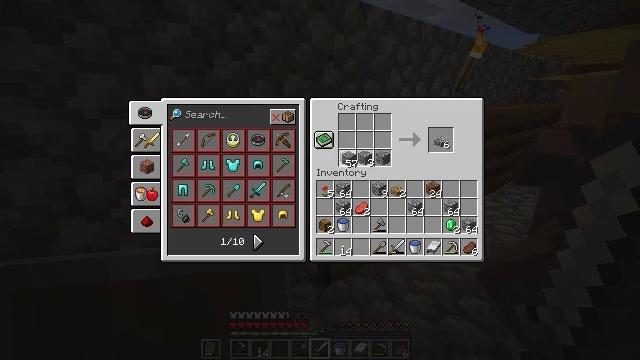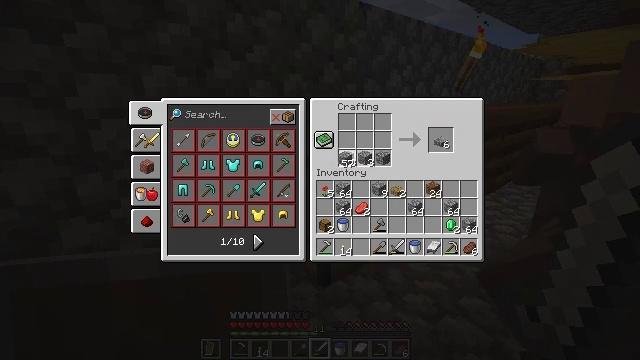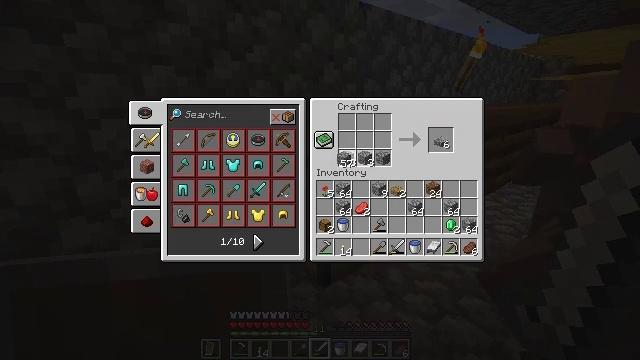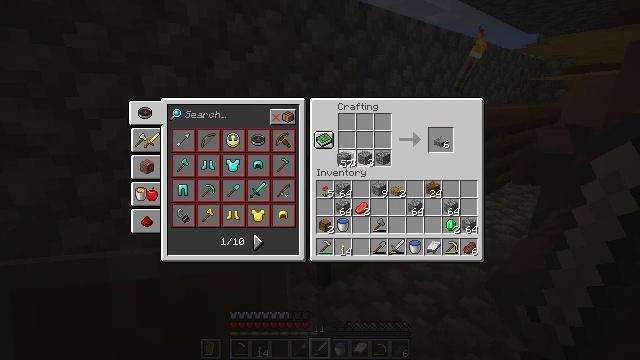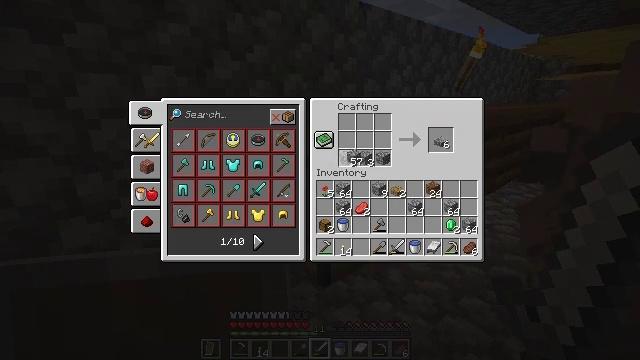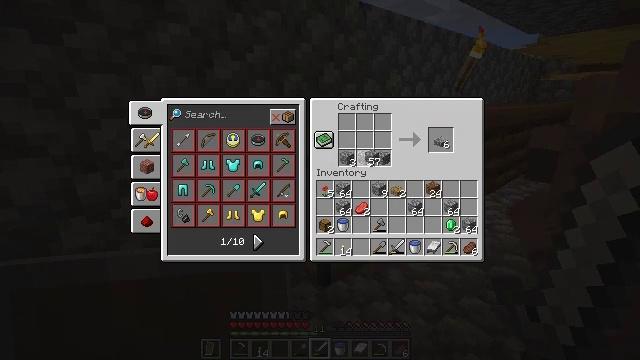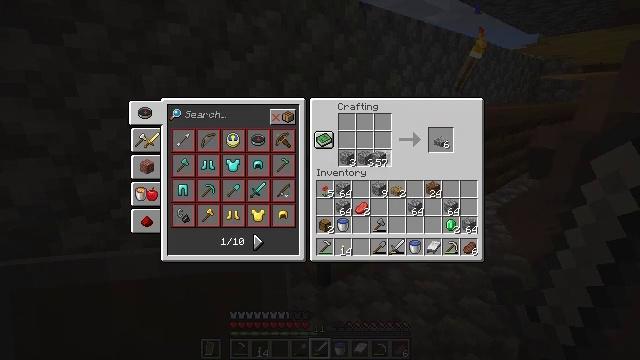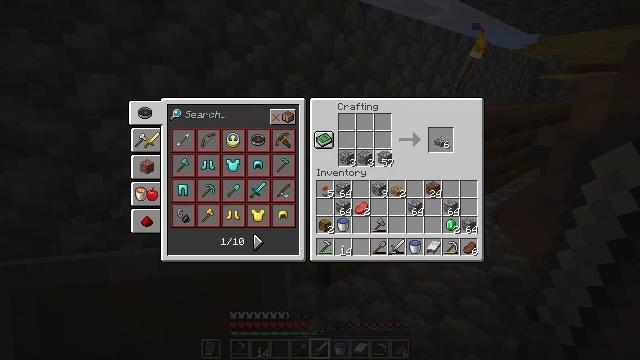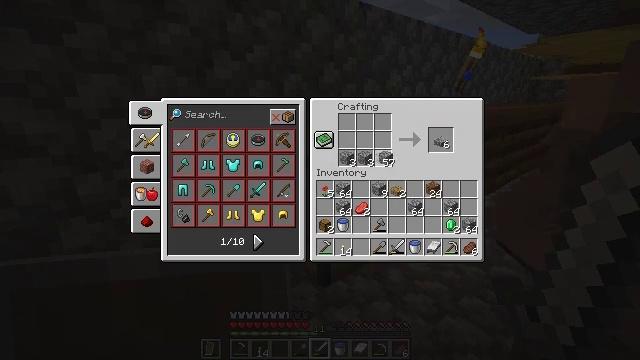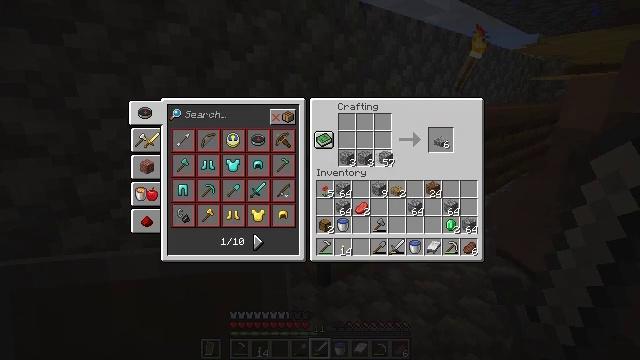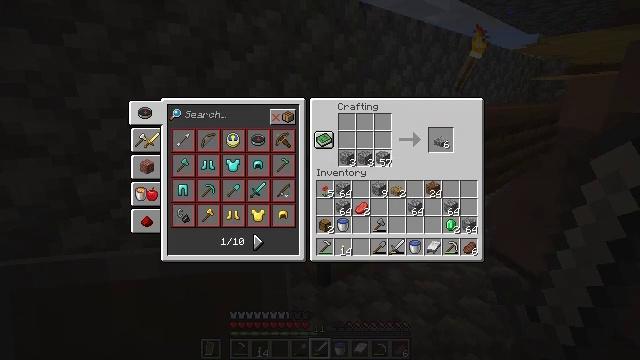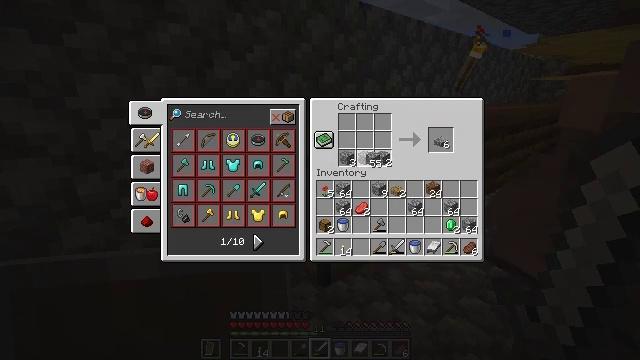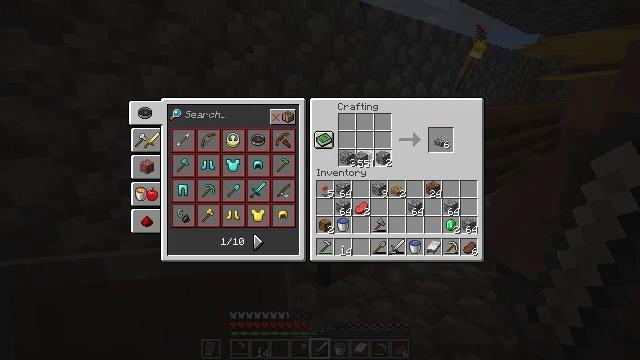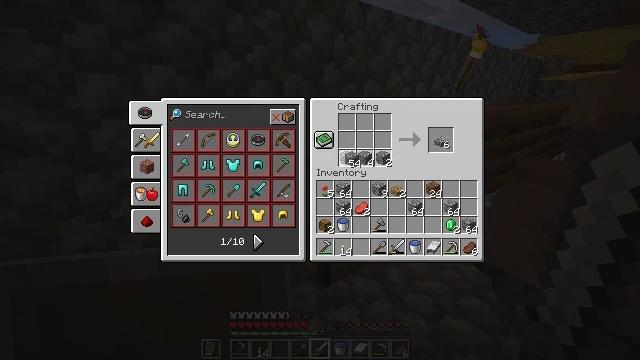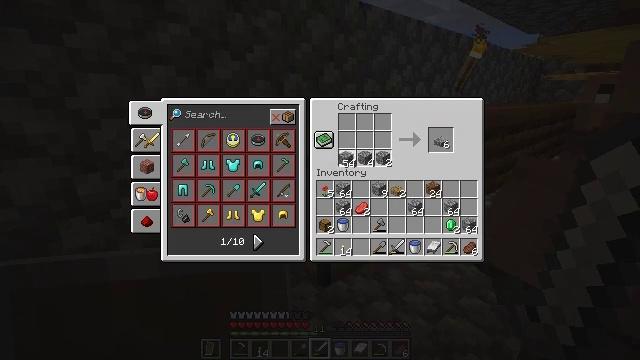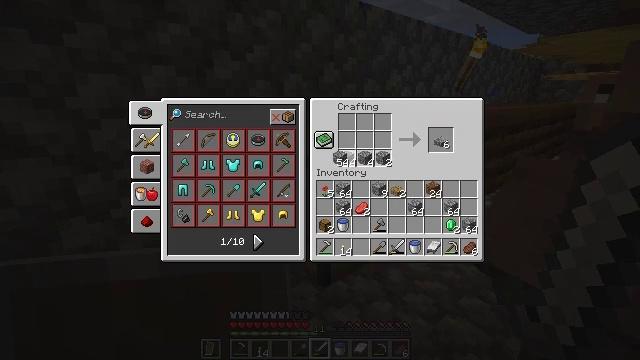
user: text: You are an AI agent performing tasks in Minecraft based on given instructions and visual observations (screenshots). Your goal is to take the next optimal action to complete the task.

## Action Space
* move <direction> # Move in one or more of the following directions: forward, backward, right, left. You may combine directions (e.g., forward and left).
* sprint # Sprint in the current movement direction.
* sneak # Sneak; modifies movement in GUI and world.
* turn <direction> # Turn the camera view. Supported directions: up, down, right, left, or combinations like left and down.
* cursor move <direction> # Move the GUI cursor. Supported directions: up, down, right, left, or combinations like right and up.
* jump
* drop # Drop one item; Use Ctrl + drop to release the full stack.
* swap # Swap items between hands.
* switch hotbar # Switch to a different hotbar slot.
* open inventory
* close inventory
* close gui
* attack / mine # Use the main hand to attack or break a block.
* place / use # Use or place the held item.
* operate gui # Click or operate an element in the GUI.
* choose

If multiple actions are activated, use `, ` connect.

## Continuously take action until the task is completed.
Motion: motion action
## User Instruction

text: Combine cobblestone in the crafting table to get a cobblestone slab.
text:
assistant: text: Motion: use / place
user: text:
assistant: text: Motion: use / place
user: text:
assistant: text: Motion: use / place
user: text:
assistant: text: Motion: turn right
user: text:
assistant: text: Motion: turn right
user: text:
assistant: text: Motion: turn right
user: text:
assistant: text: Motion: no_op
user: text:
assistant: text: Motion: no_op
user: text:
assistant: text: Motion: use / place
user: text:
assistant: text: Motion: use / place
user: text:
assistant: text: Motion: turn left, use / place
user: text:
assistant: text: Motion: turn left, use / place
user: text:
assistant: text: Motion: turn left, use / place
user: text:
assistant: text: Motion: use / place
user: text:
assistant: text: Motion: use / place
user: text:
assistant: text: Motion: use / place
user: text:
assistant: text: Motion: use / place
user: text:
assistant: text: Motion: turn right
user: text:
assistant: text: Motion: turn right
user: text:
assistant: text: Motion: turn right
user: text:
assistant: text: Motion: no_op
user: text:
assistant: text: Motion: no_op
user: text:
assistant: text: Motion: use / place
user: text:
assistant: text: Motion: use / place
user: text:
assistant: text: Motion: turn left, use / place
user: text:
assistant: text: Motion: turn left, use / place
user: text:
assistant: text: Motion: use / place
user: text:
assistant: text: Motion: turn left, use / place
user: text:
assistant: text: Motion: use / place
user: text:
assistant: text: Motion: use / place